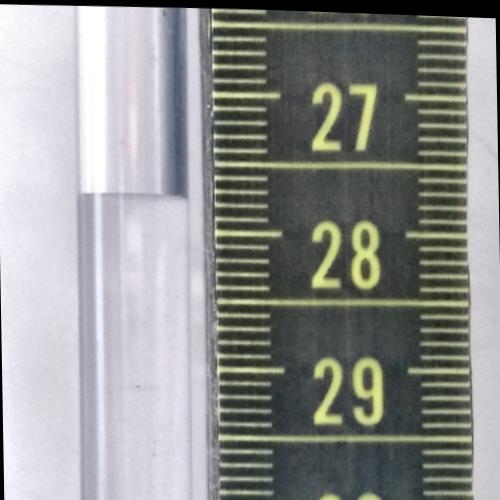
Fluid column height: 27.8 cm